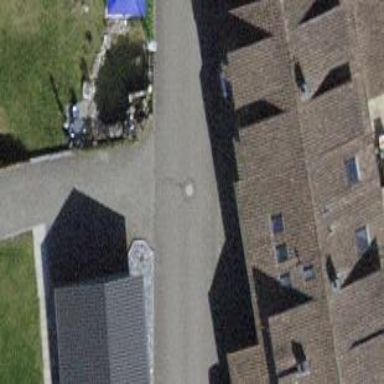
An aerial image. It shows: Building with tiled roof.